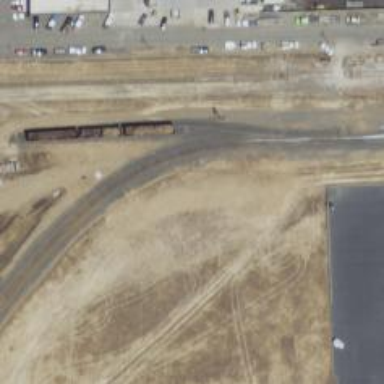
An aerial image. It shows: Railway spur service.